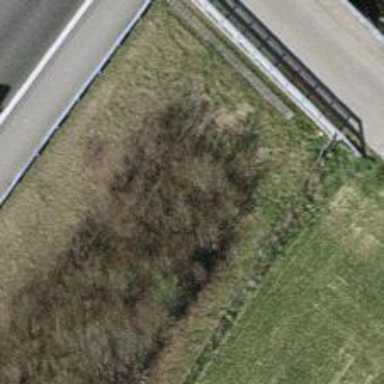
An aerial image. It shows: Hedge barrier.